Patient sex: F
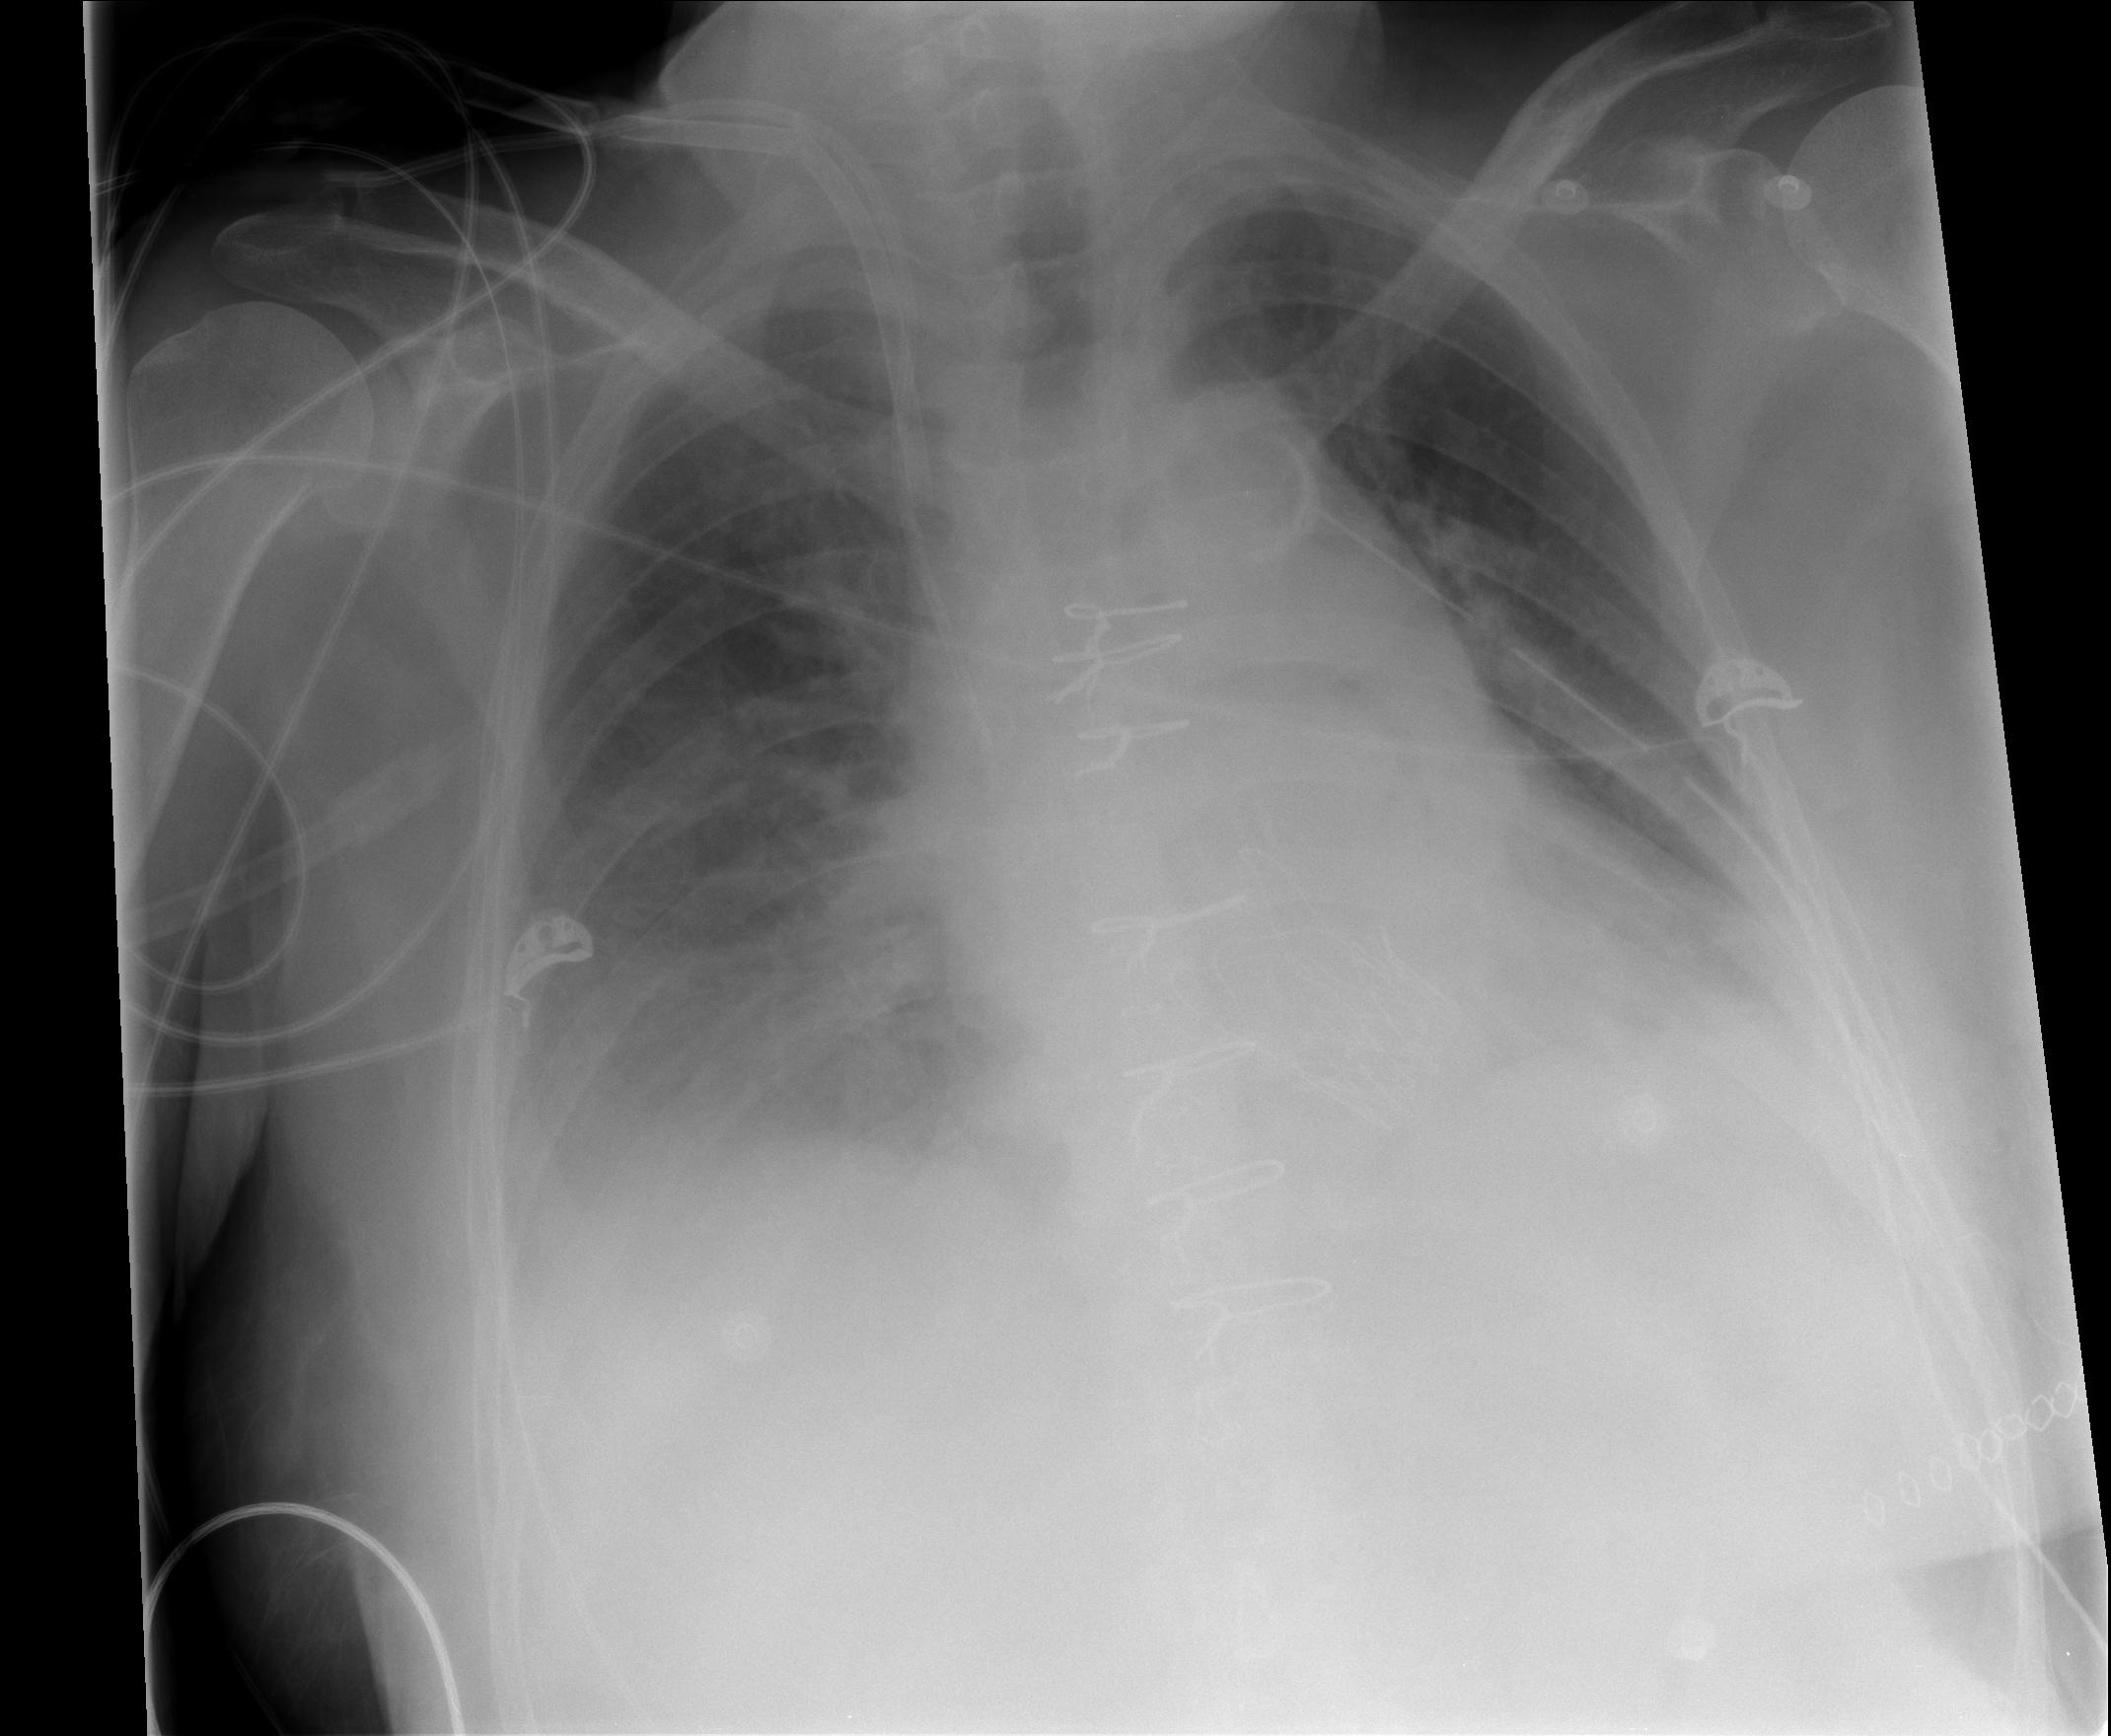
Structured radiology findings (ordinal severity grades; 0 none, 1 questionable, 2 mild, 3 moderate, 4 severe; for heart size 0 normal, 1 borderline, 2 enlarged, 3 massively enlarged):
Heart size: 1
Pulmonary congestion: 0
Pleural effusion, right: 2
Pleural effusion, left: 1
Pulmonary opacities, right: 0
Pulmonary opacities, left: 0
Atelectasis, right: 2
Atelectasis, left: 1